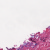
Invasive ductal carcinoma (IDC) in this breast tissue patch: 0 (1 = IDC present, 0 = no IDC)